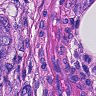
Metastatic tissue present: yes